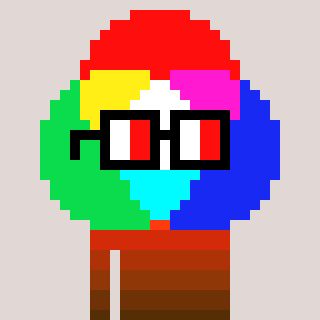
a pixel art character with square glasses with black frames and red eyes, a color circle-shaped head and a computerblue-colored body on a warm background